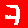
Digit: 7